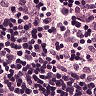
Metastatic tissue present: no